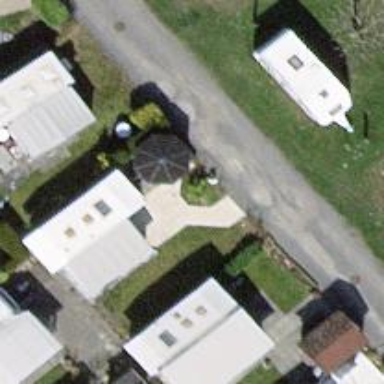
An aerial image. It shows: Camping pitch suitable for caravans for tourism.